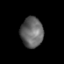
Tissue: prostate
Cell type: T cells
Senescence score: 0.342
Nuclear area (px): 662
Mean DAPI intensity: 101.467